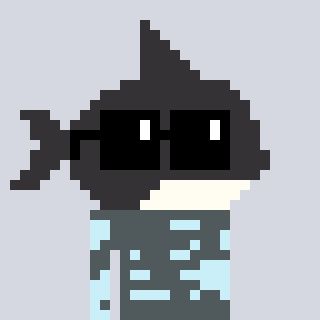
a pixel art character with square black sunglasses, a orca-shaped head and a cold-colored body on a cool background